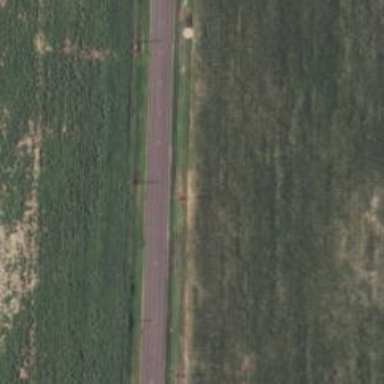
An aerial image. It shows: Tertiary road with grade1 tracktype.